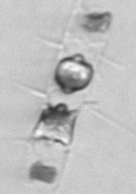
Label: Chaetoceros_didymus